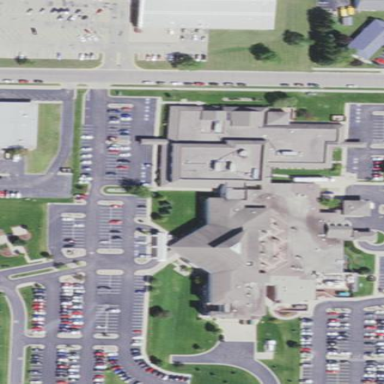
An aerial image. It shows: Hospital building.